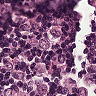
Metastatic tissue present: yes